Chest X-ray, PA view. Patient: 72 years old, sex F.
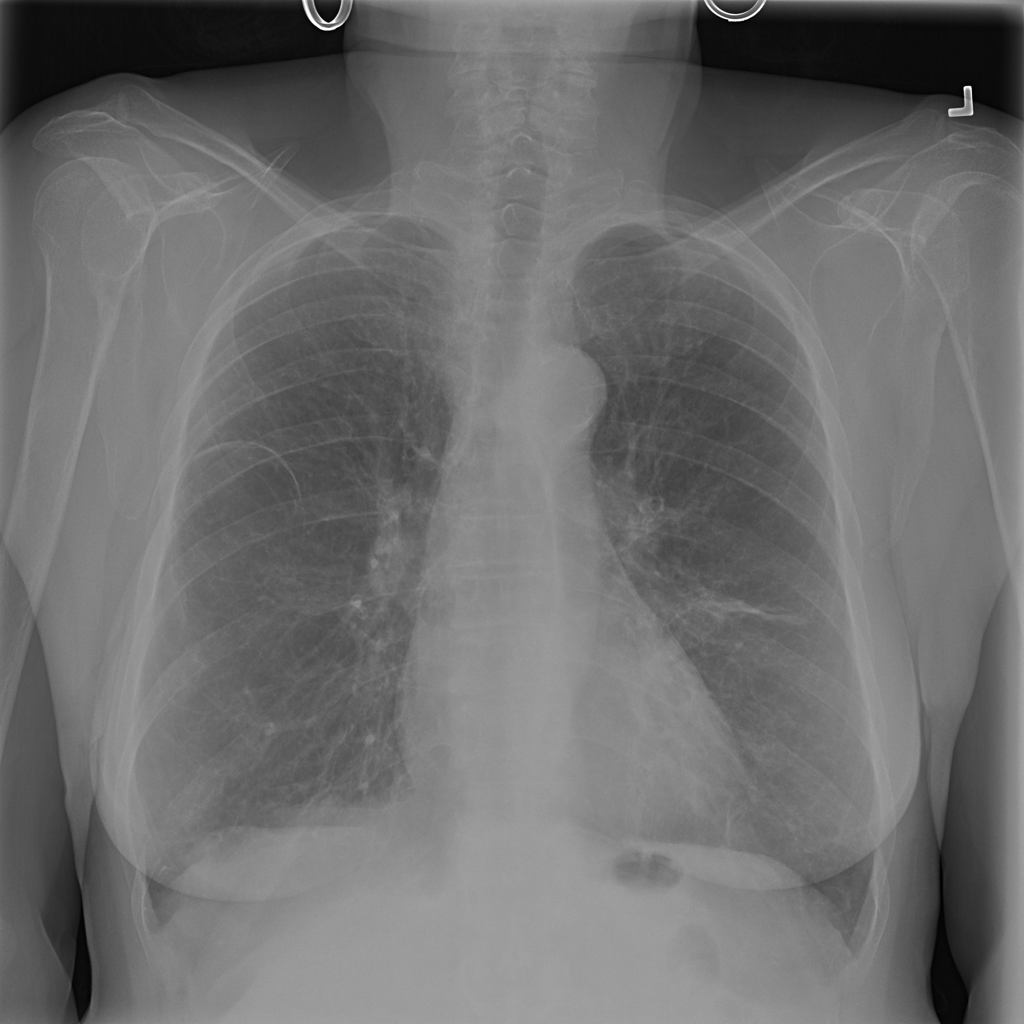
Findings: Atelectasis